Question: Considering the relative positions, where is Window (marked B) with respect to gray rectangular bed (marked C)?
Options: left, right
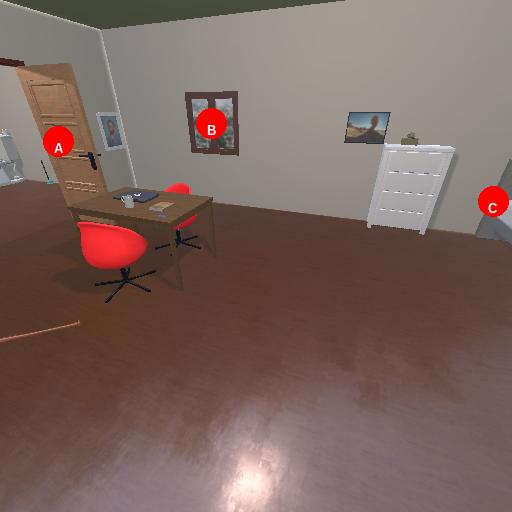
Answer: left